Question: After running my automated tests in Visual Studio 2010, the Code Coverage Results tab shows something I don't understand. One of the classes that gets tested is called ApplicationData. It shows up in the code coverage list. But variants of it also show up, three times (see below) in this case.
If I expand each ApplicationData instance in the code coverage tab, the first shows all methods, and the rest show some methods.
My question is... What are those extra ApplicationData classes with appended?

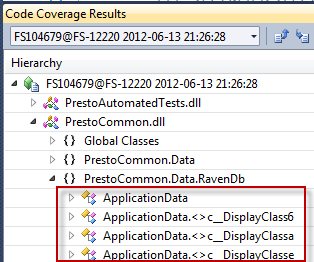
Answer: These are auto-generated classes for syntactic sugar features like closures. I.e.
'''
int v = 1;
myIntArray.Foreach( item => { v+= item; });
'''
Will produce some class for storing/passing 'v' appropriately.